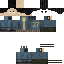
A male human skin with medium skin, wearing brown long hair dressed in a blue suit and brown pants, featuring a closed mouth.